Field crop: maize
Growth stage: 2
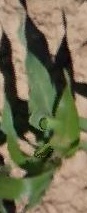
Species: maize